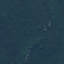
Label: Forest